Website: walmart
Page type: payment
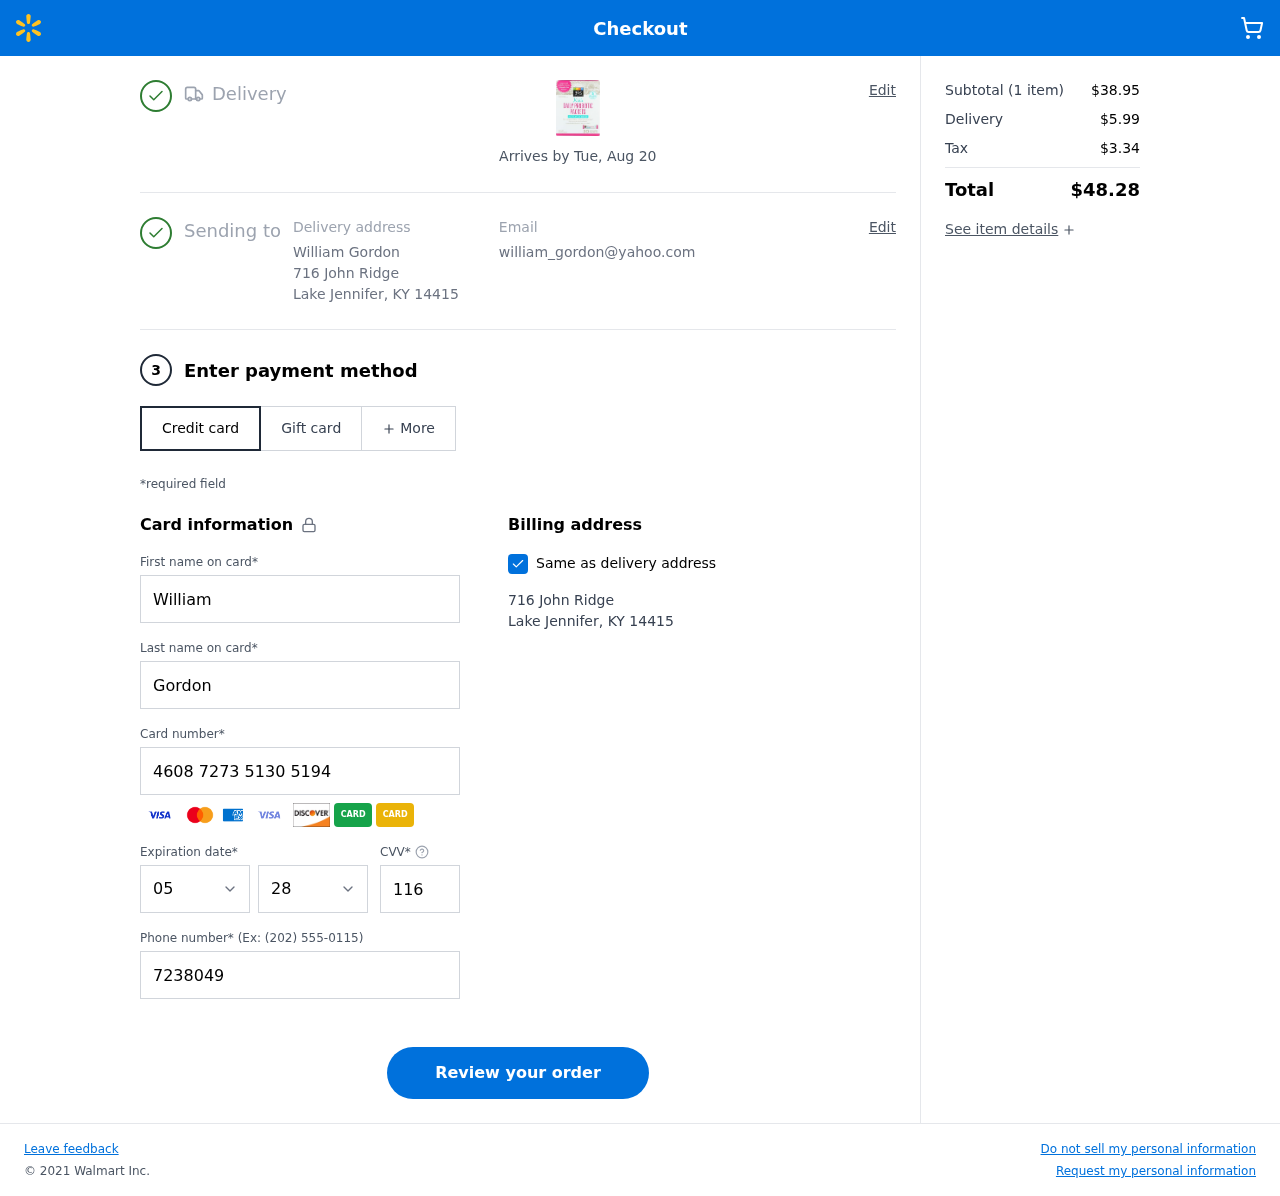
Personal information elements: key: PII_CARD_CVV
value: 116
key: PII_CARD_EXPIRY_MONTH
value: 05
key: PII_CARD_EXPIRY_YEAR
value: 28
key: PII_CARD_NUMBER
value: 4608 7273 5130 5194
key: PII_CITY
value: Lake Jennifer
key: PII_EMAIL
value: william_gordon@yahoo.com
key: PII_FIRSTNAME
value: William
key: PII_FULLNAME
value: William Gordon
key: PII_LASTNAME
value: Gordon
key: PII_PHONE
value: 7238049321
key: PII_POSTCODE
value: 14415
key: PII_STATE_ABBR
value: KY
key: PII_STREET
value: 716 John Ridge
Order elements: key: ORDER_DELIVERY_DATE
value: Arrives by Tue, Aug 20
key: ORDER_NUM_ITEMS
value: (1 item)
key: ORDER_SUBTOTAL
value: $38.95
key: ORDER_SHIPPING_COST
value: $5.99
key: ORDER_TAX
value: $3.34
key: ORDER_TOTAL
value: $48.28